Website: walmart
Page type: receipt
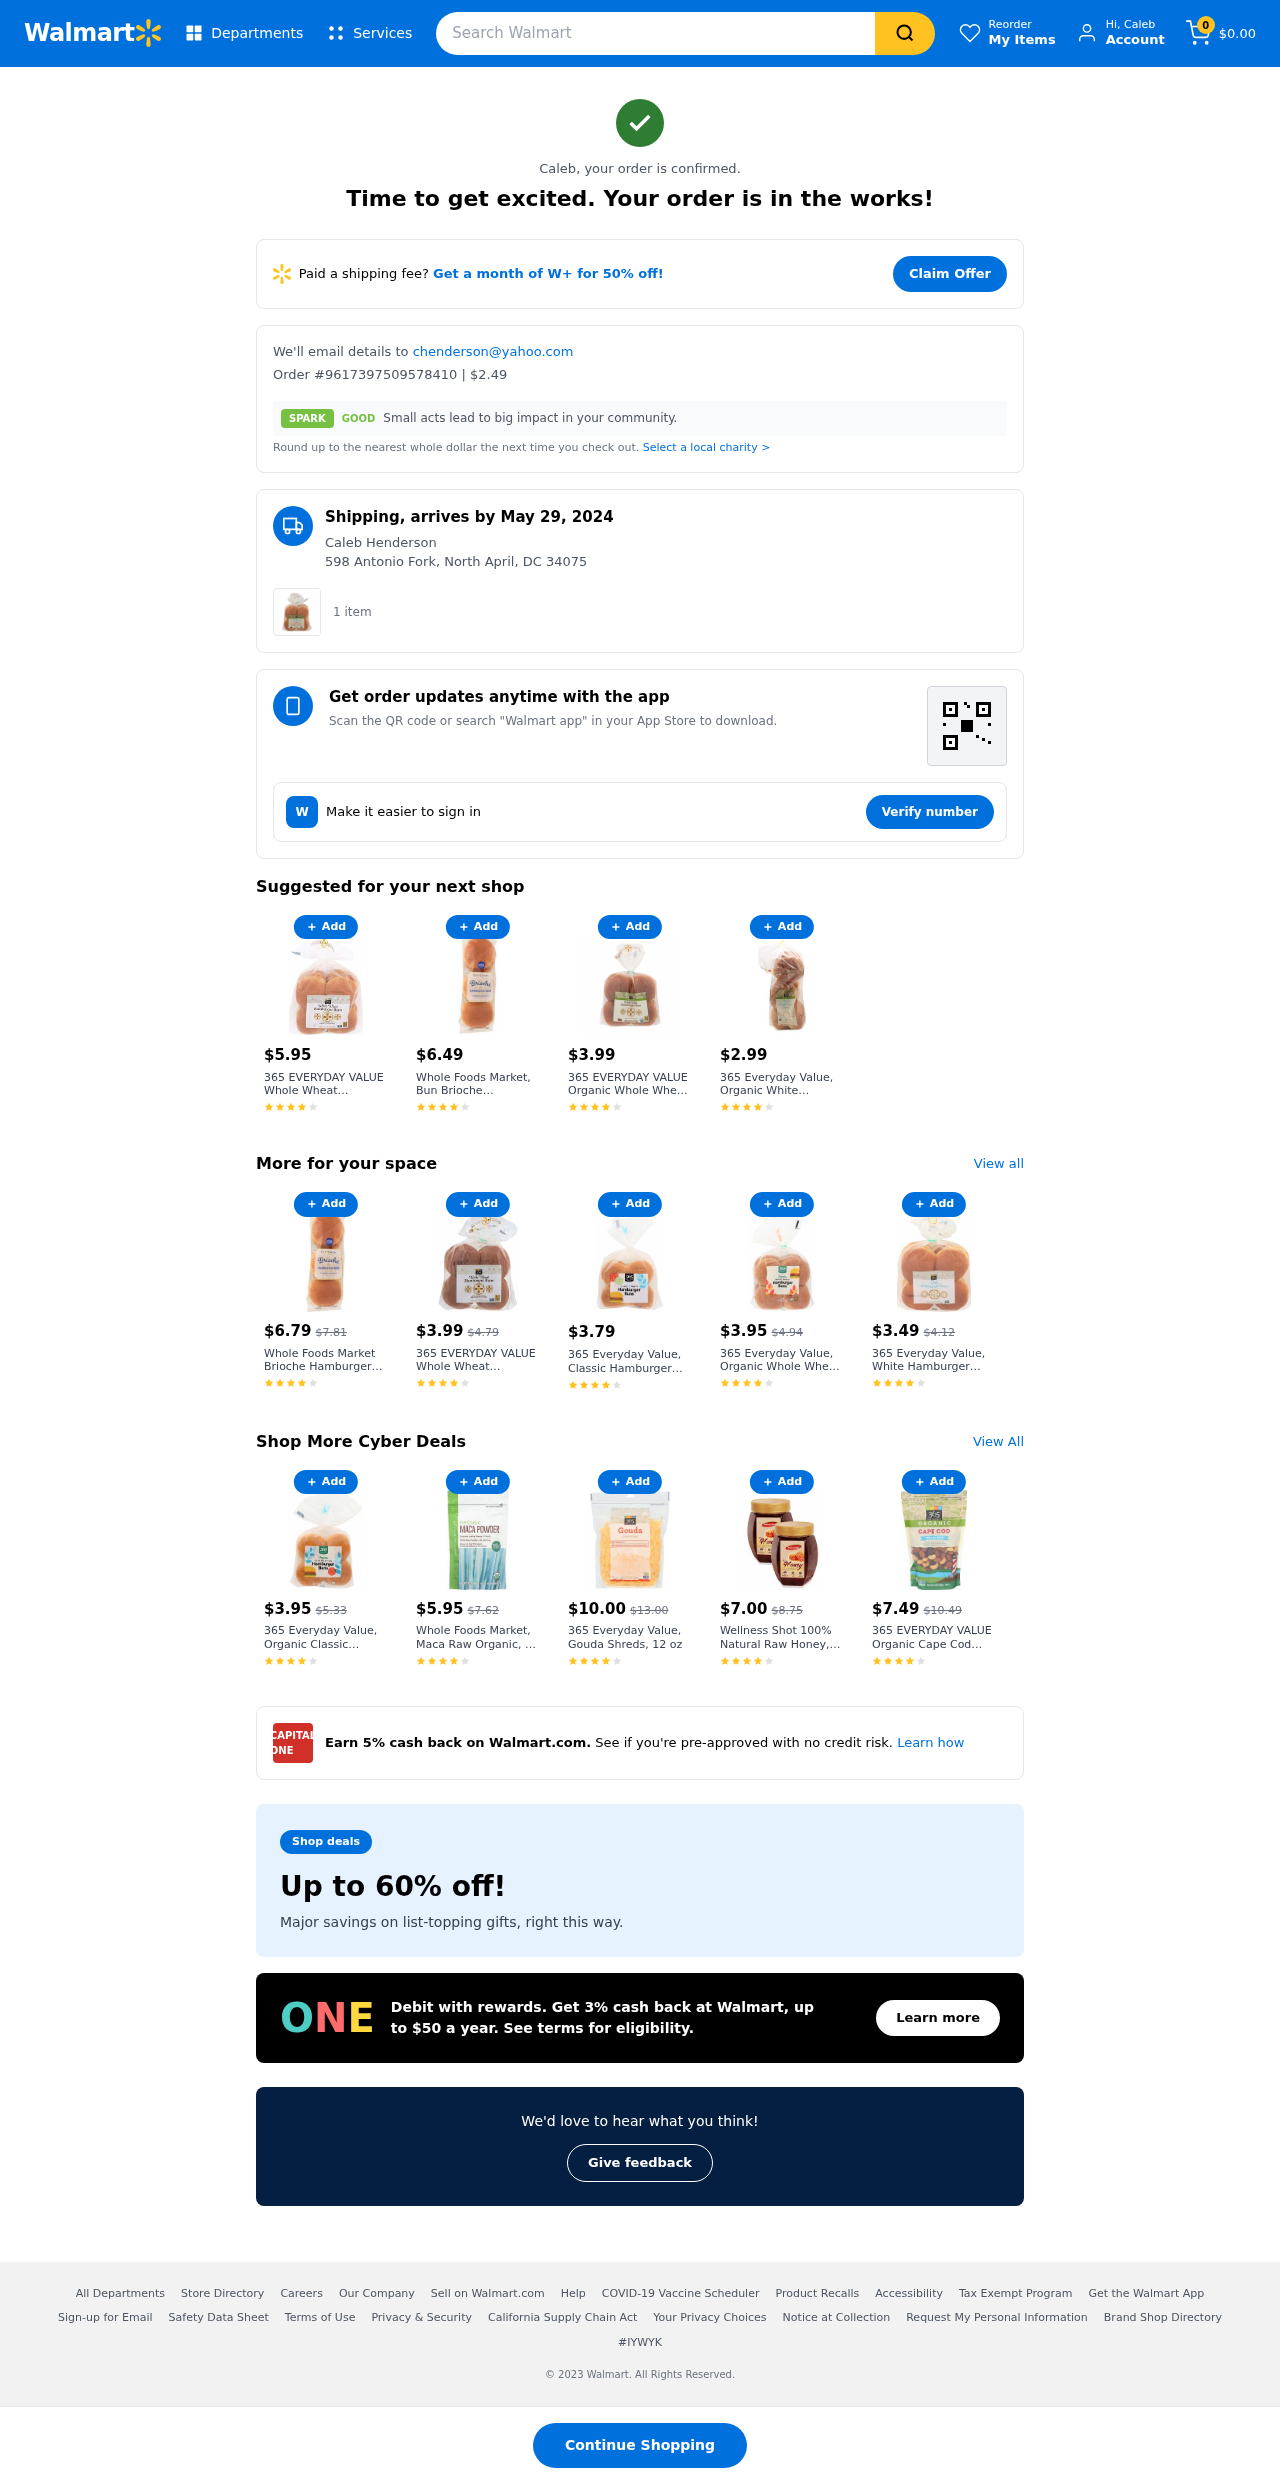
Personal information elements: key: PII_EMAIL
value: chenderson@yahoo.com
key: PII_FIRSTNAME
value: Caleb
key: PII_FULLNAME
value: Caleb Henderson
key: PII_ADDRESS
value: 598 Antonio Fork, North April, DC 34075
Product elements: key: PRODUCT10_NAME
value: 365 Everyday Value, White Hamburger Buns, 15 oz, 8 CT
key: PRODUCT10_PRICE
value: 3.49
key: PRODUCT11_NAME
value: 365 Everyday Value, Organic Whole Wheat Hamburger Buns, 6 ct
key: PRODUCT11_PRICE
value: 3.49
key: PRODUCT12_NAME
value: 365 Everyday Value, Organic Classic Hamburger Buns, 8 ct
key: PRODUCT12_PRICE
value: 3.95
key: PRODUCT13_NAME
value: Whole Foods Market, Maca Raw Organic, 4 Ounce
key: PRODUCT13_PRICE
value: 5.95
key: PRODUCT14_NAME
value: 365 Everyday Value, Gouda Shreds, 12 oz
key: PRODUCT14_PRICE
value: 10
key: PRODUCT15_NAME
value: Wellness Shot 100% Natural Raw Honey, 1Kg(Pack of 2)
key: PRODUCT15_PRICE
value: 7
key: PRODUCT16_NAME
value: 365 EVERYDAY VALUE Organic Cape Cod Trail Mix, 14 OZ
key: PRODUCT16_PRICE
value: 7.49
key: PRODUCT17_NAME
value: Women's 43510 Boots, Brown Brown 02, 8
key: PRODUCT17_PRICE
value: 5.99
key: PRODUCT1_QUANTITY
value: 1
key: PRODUCT2_NAME
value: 365 EVERYDAY VALUE Whole Wheat Hamburger Buns 8ct, 15 OZ  (Frozen)
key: PRODUCT2_PRICE
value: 5.95
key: PRODUCT3_NAME
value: Whole Foods Market, Bun Brioche Hamburger 6 Count, 10.6 Ounce
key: PRODUCT3_PRICE
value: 6.49
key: PRODUCT4_NAME
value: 365 EVERYDAY VALUE Organic Whole Wheat Hamburger Buns 8Ct, 15 OZ
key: PRODUCT4_PRICE
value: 3.99
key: PRODUCT5_NAME
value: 365 Everyday Value, Organic White Hamburger Buns, 6 ct
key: PRODUCT5_PRICE
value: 2.99
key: PRODUCT6_NAME
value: Whole Foods Market Brioche Hamburger Buns, 6 Count
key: PRODUCT6_PRICE
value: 6.79
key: PRODUCT7_NAME
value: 365 EVERYDAY VALUE Whole Wheat Hamburger Buns, 15 OZ
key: PRODUCT7_PRICE
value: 3.99
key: PRODUCT8_NAME
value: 365 Everyday Value, Classic Hamburger Buns, 8 ct
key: PRODUCT8_PRICE
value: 3.79
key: PRODUCT9_NAME
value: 365 Everyday Value, Organic Whole Wheat Hamburger Buns, 8 ct, 15 oz (Frozen)
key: PRODUCT9_PRICE
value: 3.95
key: PRODUCT6_ORIGINAL_PRICE
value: $7.81
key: PRODUCT7_ORIGINAL_PRICE
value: $4.79
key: PRODUCT9_ORIGINAL_PRICE
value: $4.94
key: PRODUCT10_ORIGINAL_PRICE
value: $4.12
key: PRODUCT11_ORIGINAL_PRICE
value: $4.26
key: PRODUCT12_ORIGINAL_PRICE
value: $5.33
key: PRODUCT13_ORIGINAL_PRICE
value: $7.62
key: PRODUCT14_ORIGINAL_PRICE
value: $13.00
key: PRODUCT15_ORIGINAL_PRICE
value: $8.75
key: PRODUCT16_ORIGINAL_PRICE
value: $10.49
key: PRODUCT17_ORIGINAL_PRICE
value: $7.91
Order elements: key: ORDER_NUM_ITEMS
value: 0
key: ORDER_TOTAL
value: $0.00
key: ORDER_ID
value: #9617397509578410
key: ORDER_TOTAL
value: $2.49
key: ORDER_DELIVERY_DATE
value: May 29, 2024
Search elements: key: HEADER_SEARCH
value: Search Walmart